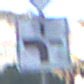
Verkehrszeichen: VerlaufVorfahrtsstrasse1
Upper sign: Vorfahrtsstrasse
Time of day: SunriseSunset
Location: Outdoor (Urban)
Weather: PartlyCloudy
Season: NotSpecified
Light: Natural